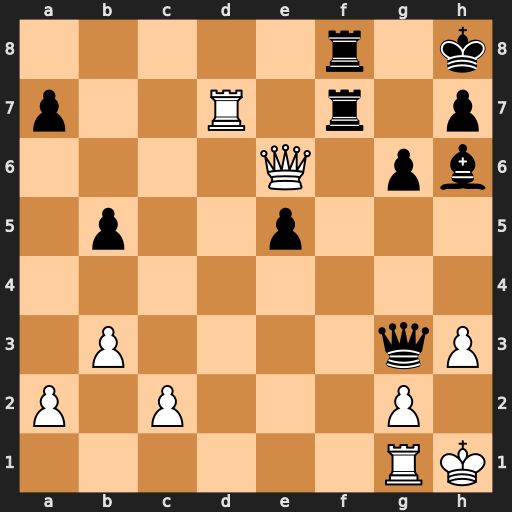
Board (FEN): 5r1k/p2R1r1p/4Q1pb/1p2p3/8/1P4qP/P1P3P1/6RK
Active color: w
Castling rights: -
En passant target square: -
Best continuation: Rxf7 Rxf7 Qxf7